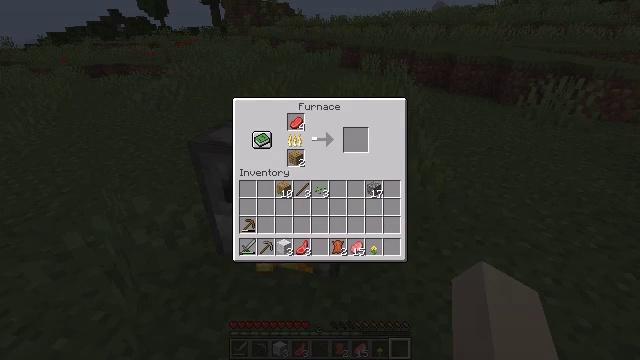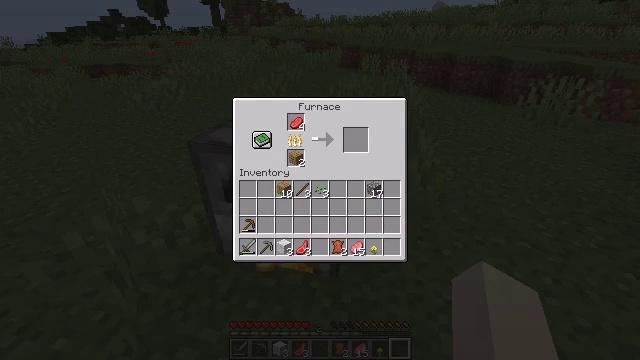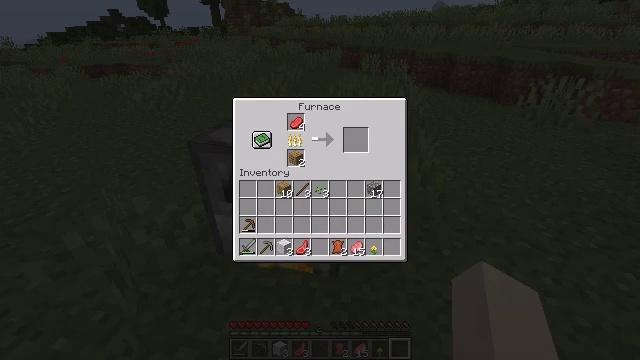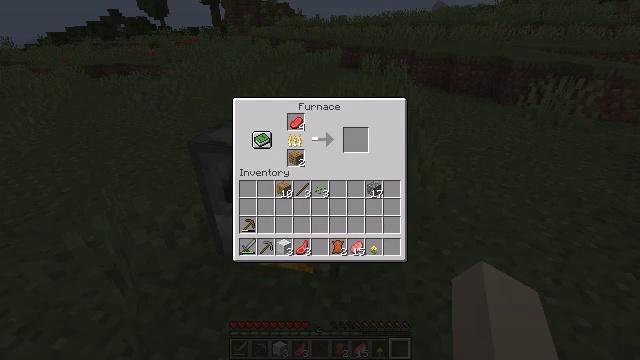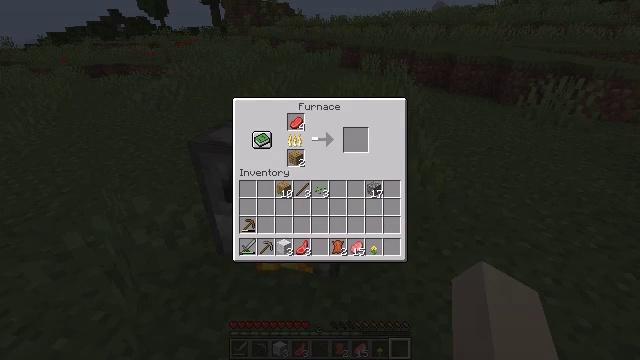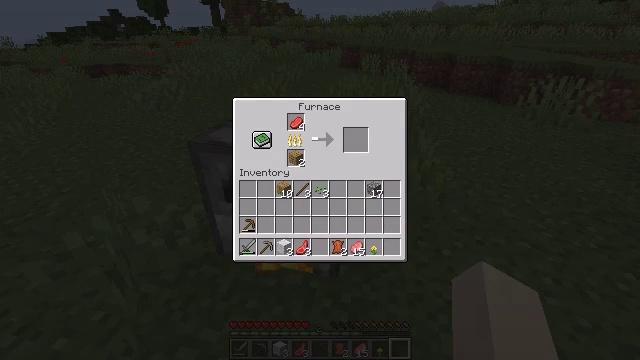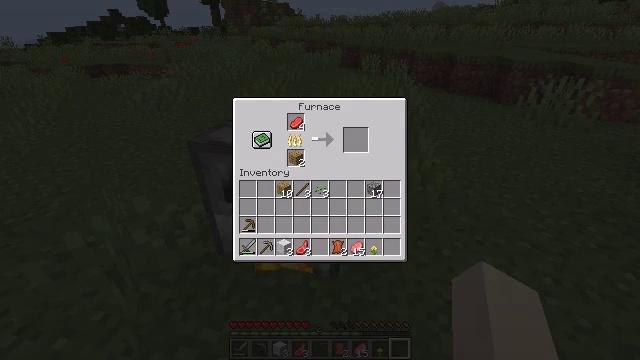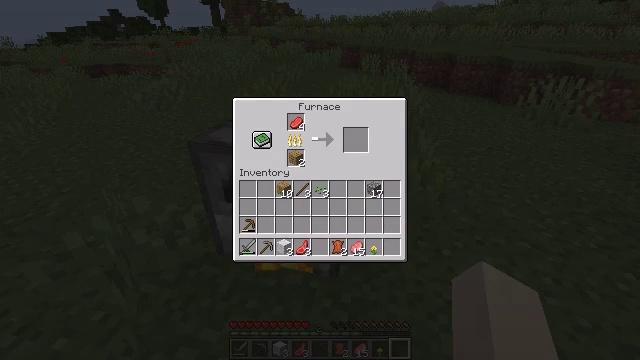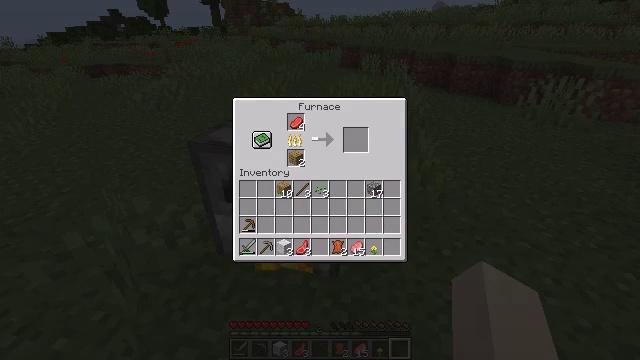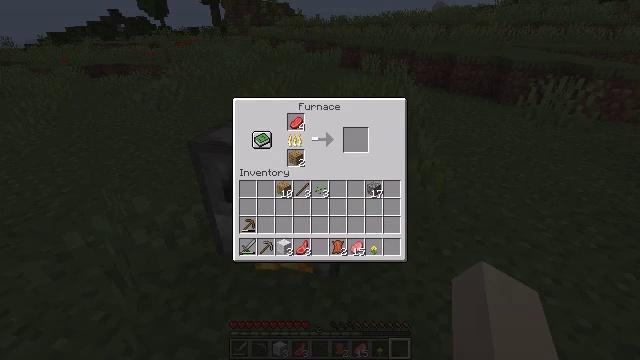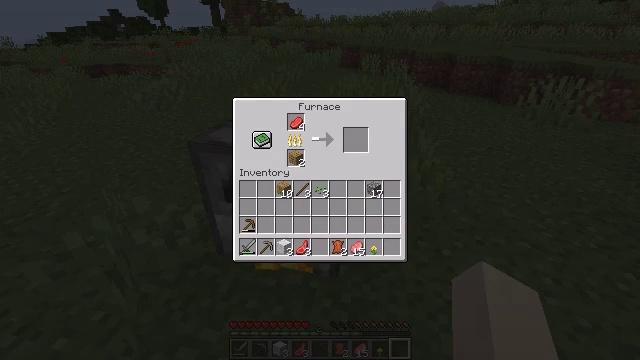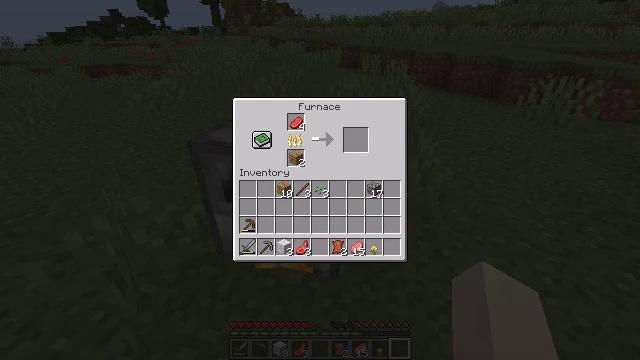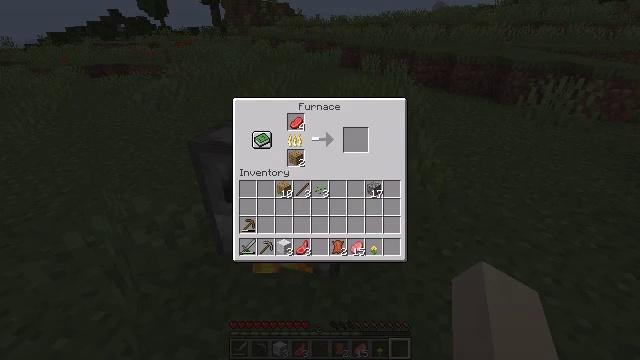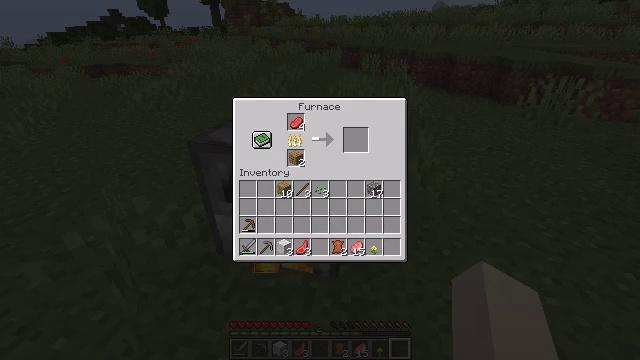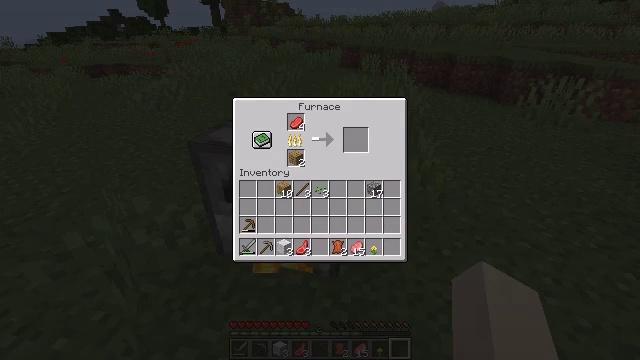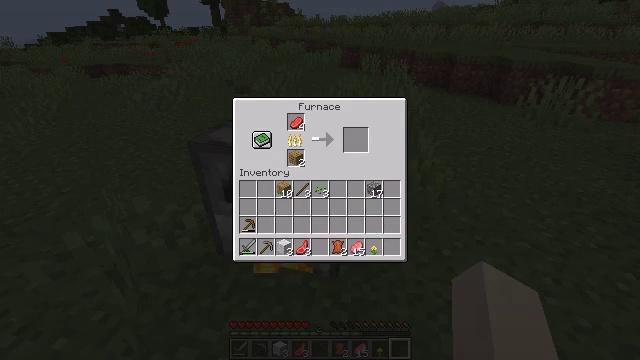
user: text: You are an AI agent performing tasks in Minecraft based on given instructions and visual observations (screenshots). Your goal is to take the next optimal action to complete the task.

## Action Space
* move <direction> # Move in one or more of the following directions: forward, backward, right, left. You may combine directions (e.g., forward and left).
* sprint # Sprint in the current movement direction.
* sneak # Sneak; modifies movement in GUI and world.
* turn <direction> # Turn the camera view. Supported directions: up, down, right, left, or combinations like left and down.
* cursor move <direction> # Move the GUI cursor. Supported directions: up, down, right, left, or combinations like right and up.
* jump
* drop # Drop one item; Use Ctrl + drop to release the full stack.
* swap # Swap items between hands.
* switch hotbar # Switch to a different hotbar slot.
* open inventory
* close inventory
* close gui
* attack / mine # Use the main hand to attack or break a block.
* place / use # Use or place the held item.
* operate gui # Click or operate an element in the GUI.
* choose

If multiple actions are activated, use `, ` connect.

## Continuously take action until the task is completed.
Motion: motion action
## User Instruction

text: Craft a cooked beef on the furnace.
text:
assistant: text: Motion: no_op
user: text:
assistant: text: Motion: no_op
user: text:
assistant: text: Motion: no_op
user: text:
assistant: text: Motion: no_op
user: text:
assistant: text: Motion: no_op
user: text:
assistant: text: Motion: no_op
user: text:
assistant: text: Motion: no_op
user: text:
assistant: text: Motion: no_op
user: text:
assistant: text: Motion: no_op
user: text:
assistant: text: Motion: no_op
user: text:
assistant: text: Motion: no_op
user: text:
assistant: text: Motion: no_op
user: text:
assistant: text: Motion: no_op
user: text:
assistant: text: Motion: no_op
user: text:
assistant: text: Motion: no_op
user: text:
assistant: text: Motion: no_op
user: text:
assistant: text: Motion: no_op
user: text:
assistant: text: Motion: no_op
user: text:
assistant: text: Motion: no_op
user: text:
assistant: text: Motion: no_op
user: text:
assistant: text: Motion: no_op
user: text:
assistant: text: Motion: no_op
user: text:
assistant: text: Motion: no_op
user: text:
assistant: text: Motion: no_op
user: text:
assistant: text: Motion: no_op
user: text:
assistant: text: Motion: no_op
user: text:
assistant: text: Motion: no_op
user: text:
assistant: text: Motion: no_op
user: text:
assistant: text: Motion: no_op
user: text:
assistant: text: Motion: no_op